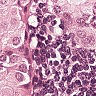
Metastatic tissue present: yes